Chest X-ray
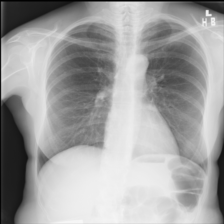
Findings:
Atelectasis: negative
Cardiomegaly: negative
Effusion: negative
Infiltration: negative
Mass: negative
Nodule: negative
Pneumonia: negative
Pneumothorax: negative
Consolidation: negative
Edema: negative
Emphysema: negative
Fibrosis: negative
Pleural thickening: negative
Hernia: negative